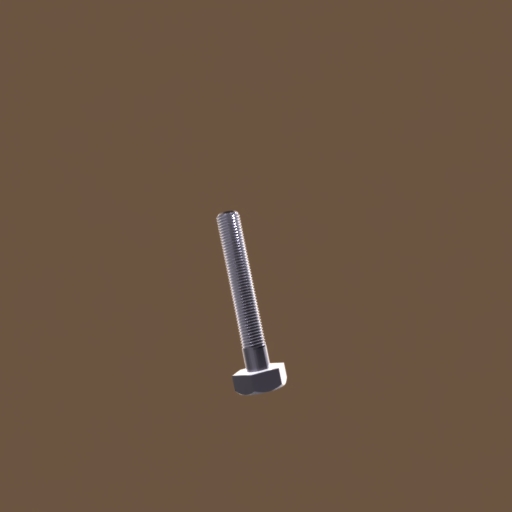
Label: bolt